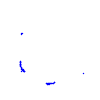
Particle: kaon